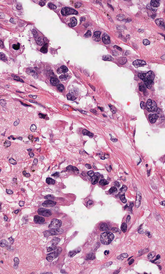
Tumor epithelial tissue: yes
Tumor-associated stroma tissue: yes
Normal tissue: no